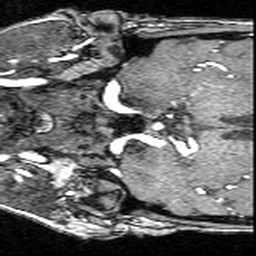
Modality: angio
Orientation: coronal
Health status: ill
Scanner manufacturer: siemens
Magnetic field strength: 3 T
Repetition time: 0.022 s
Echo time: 0.00395 s